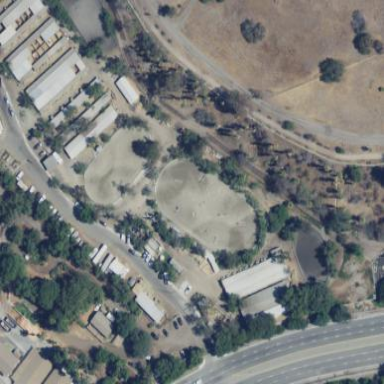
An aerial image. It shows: Equestrian pitch for leisure land use.